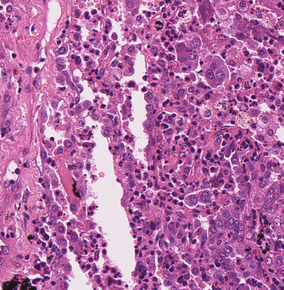
Tumor epithelial tissue: yes
Tumor-associated stroma tissue: yes
Normal tissue: no